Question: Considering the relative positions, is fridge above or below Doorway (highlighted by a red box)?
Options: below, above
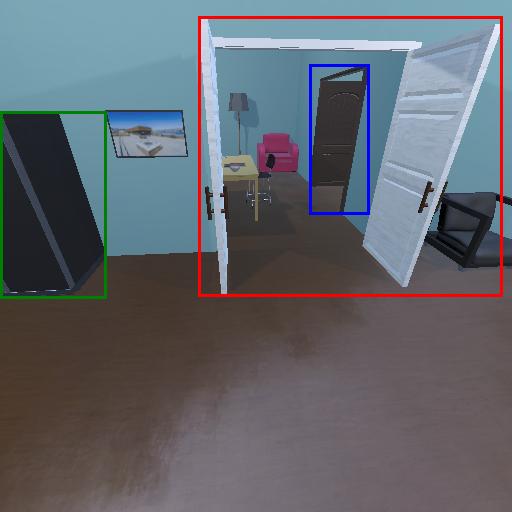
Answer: below